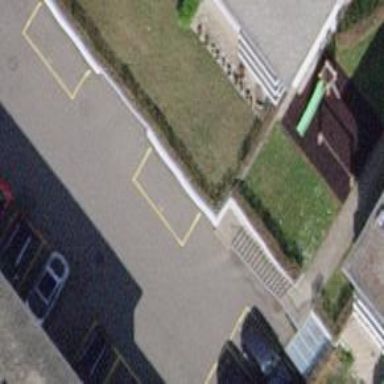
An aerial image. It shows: Road with steps.